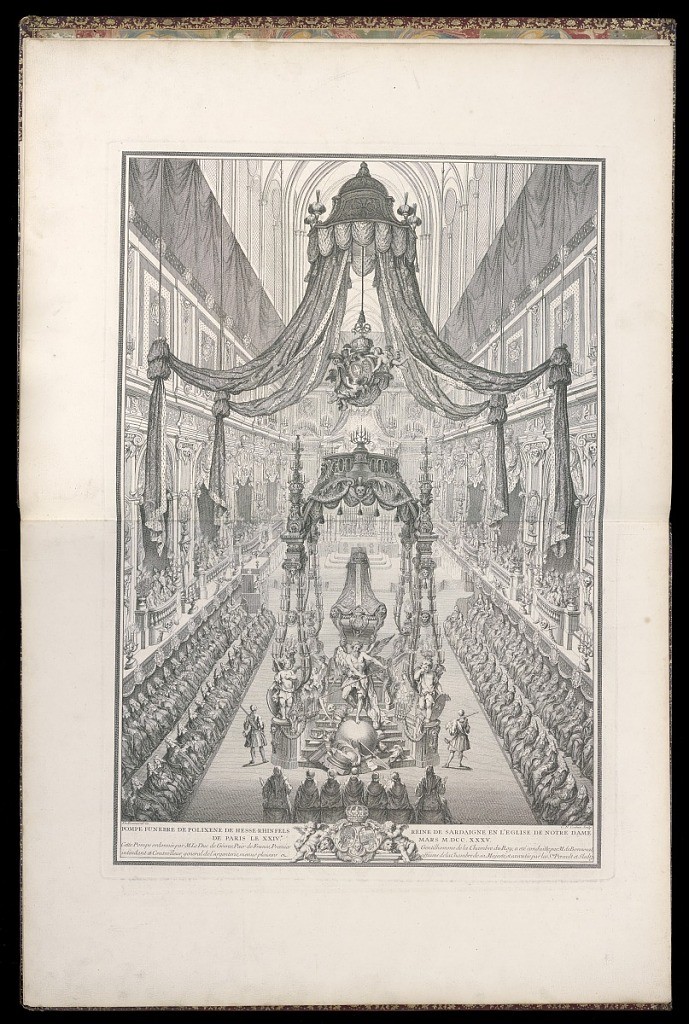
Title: Pompe funèbre de Polixène de Hesse-Rhinfels Reine de Sardaigne en l’église de Notre de Paris le XXIV Mars M. DCC. XXXV.
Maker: Charles-Nicolas Cochin the elder, French, 1688–1754
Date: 1756
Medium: Etching and engraving on laid paper
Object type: Bound print
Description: Interior view inside the Cathedral of Notre Dame in Paris, France during the funeral ceremony for the Queen of Sardinia. Highly decorated interior space with high ceilings and long drapery. Skulls throughout decorative scheme. At center, the queen's body raised up on a monument and covered by a shroud, underneath a large covered structure. Before her, a trio of three sculptures leading up the steps to her sarcophagus. Angels at either side form the bases of large candelabra and torches that illuminate the space. At their sides stand figures of men armed with swords and rifles, viewed from the back. At center, a sculpture of a winged man holding a scythe stands upon a sphere. Surrounding him are groups of objects, including a skull, helmet, crown, and pieces of a broken column. At front, a row of monks sit facing towards the body. At either side, rows of figures sit for the funeral ceremony. The plate is signed.